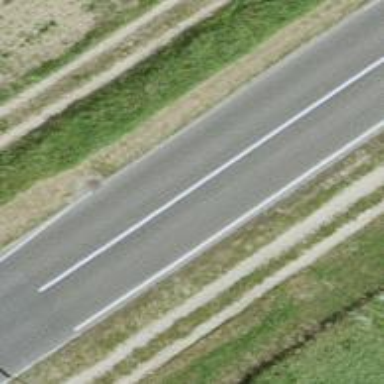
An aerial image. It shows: Unclassified road with asphalt surface.